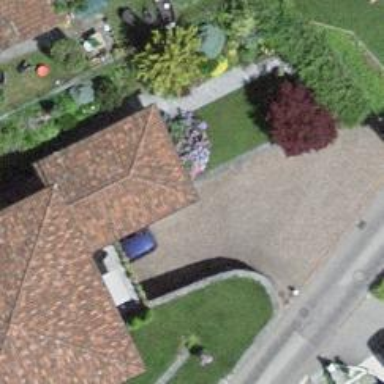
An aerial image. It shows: Group of garages.